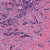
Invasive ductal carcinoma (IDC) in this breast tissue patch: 1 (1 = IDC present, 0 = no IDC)